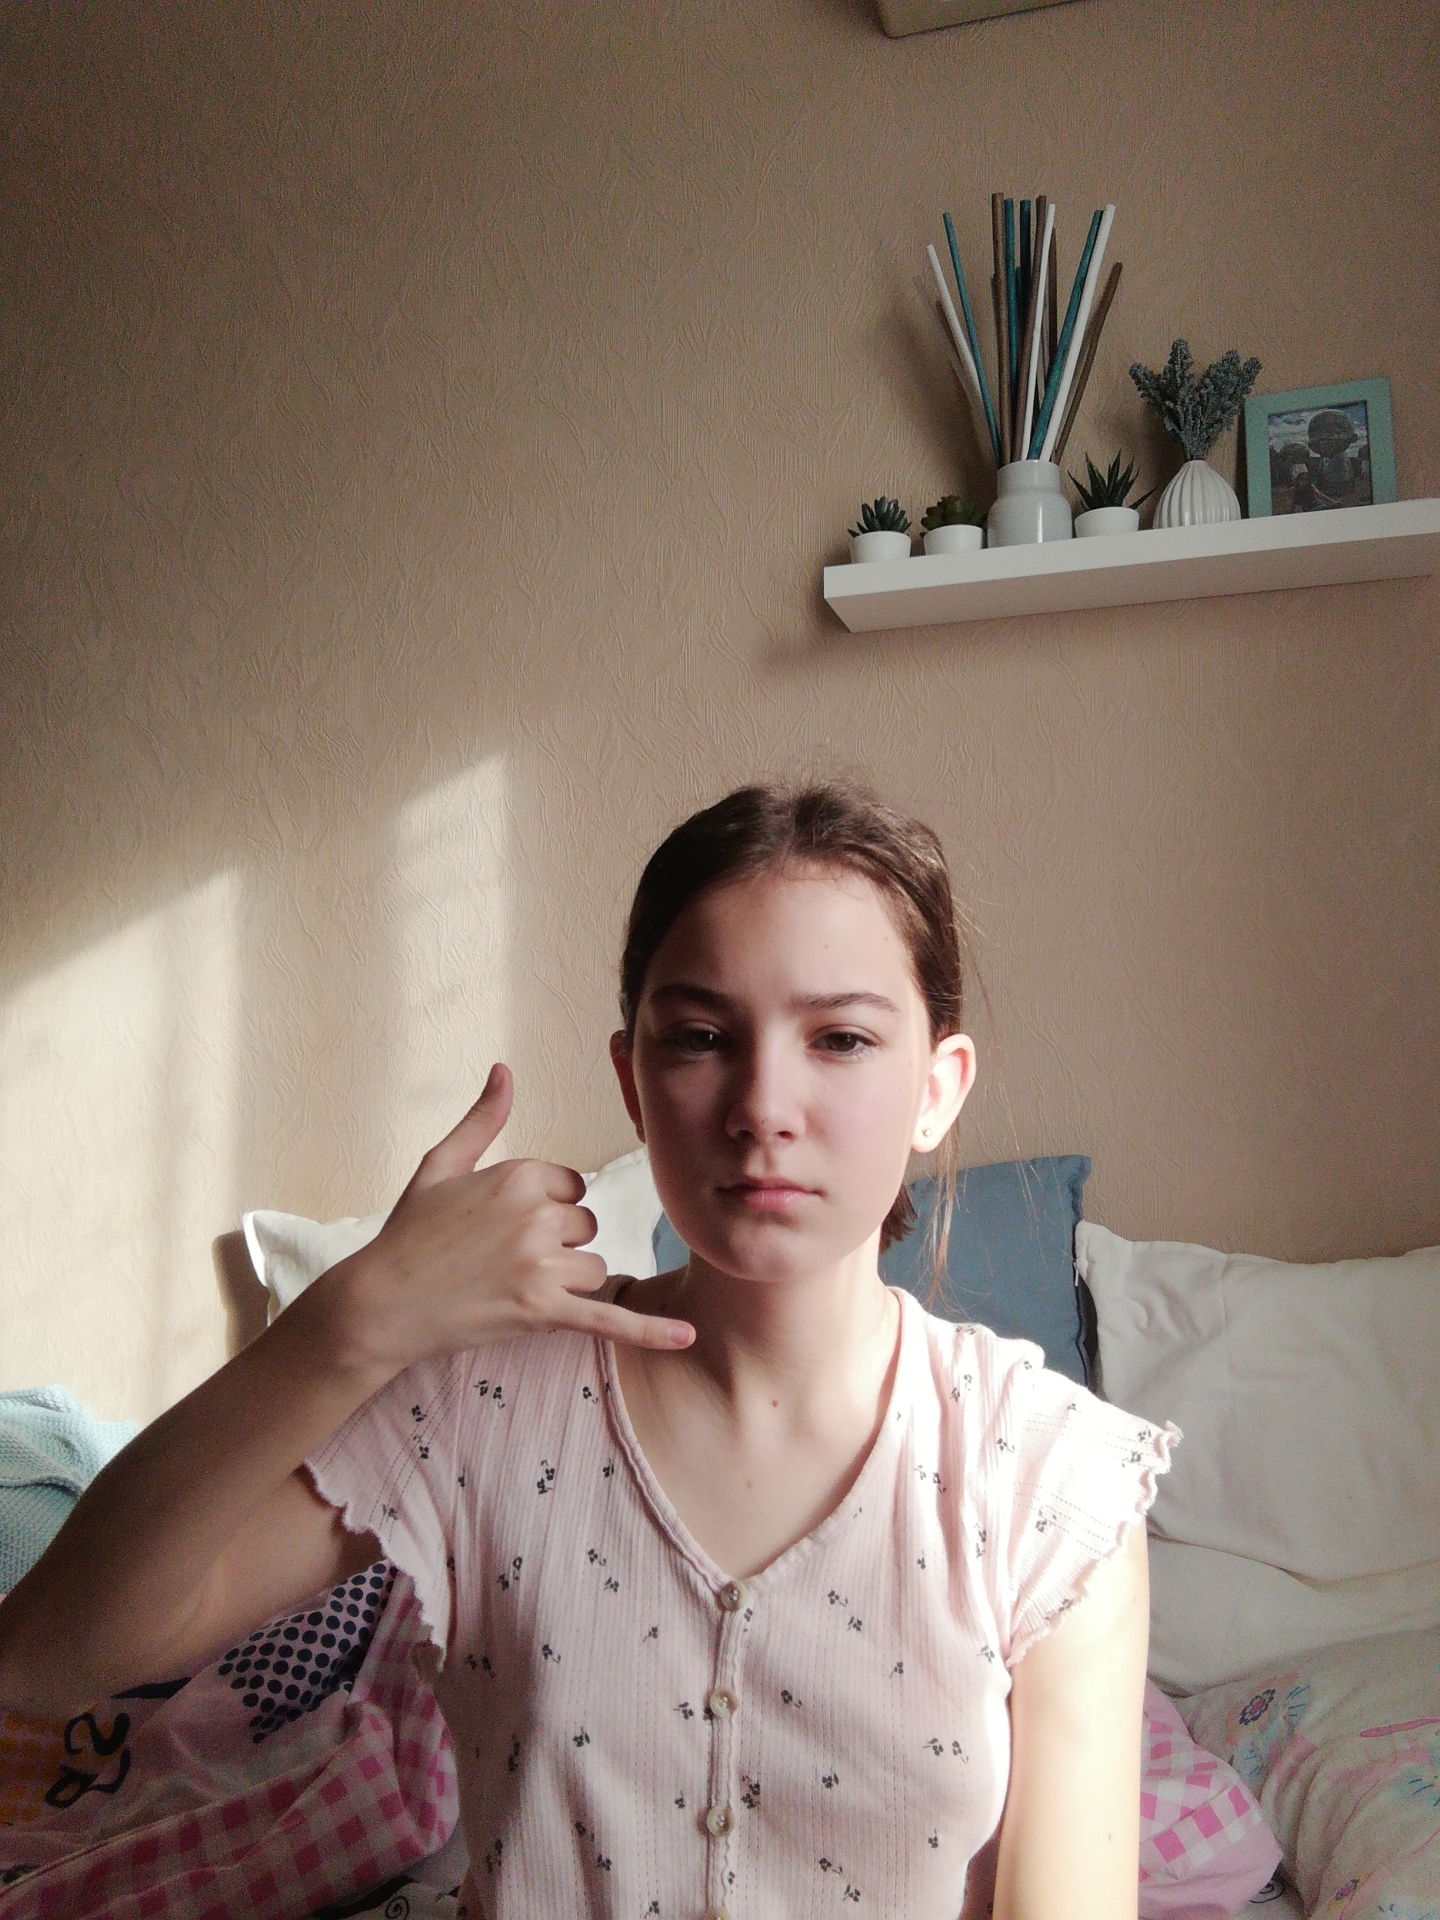
Label: clear